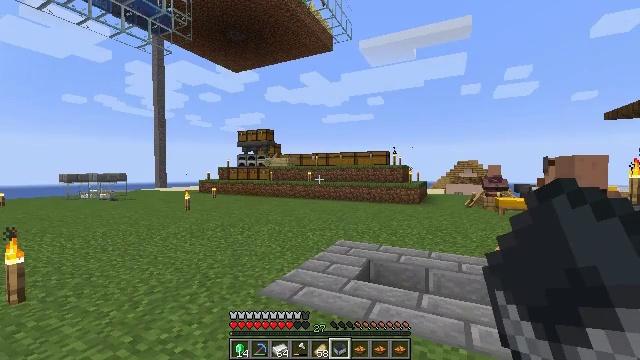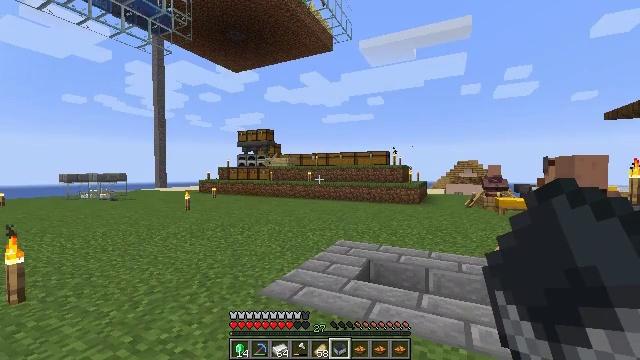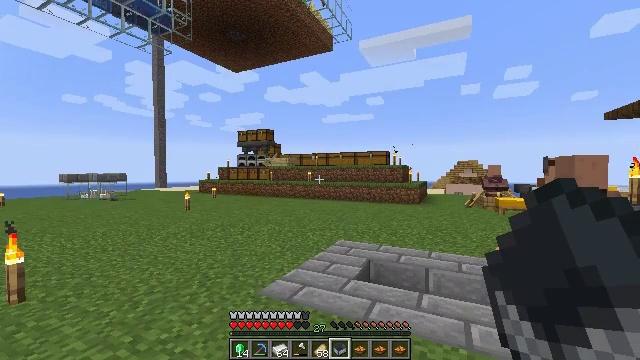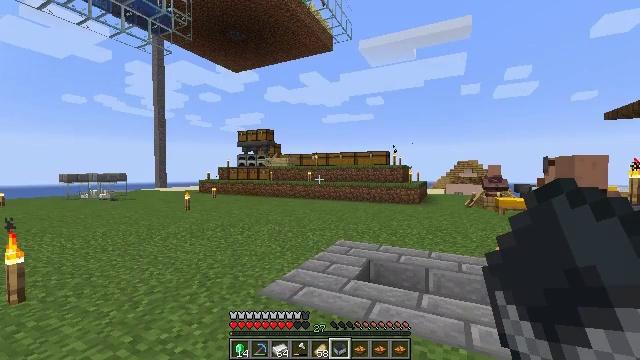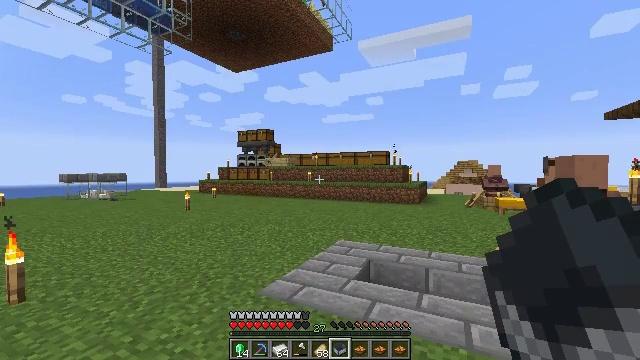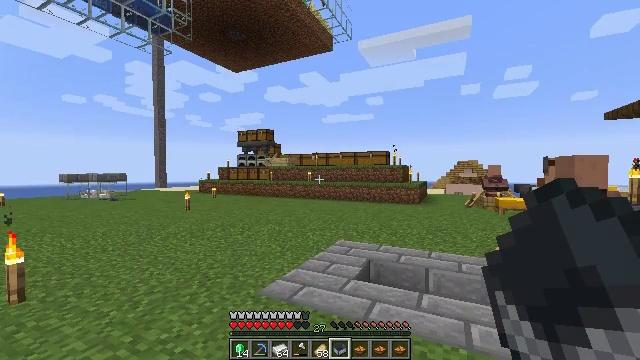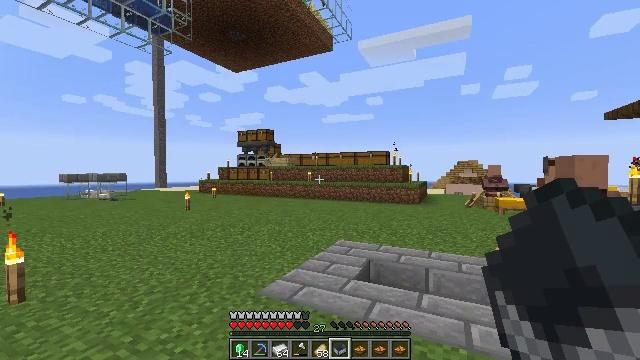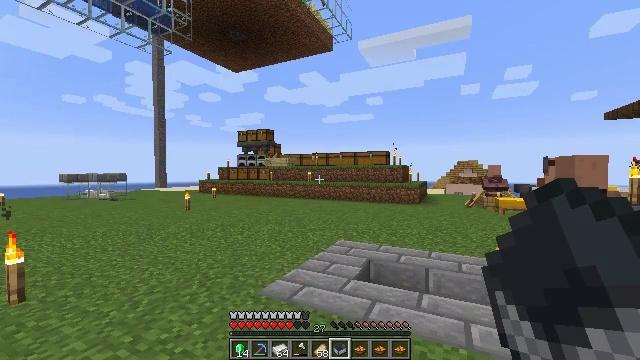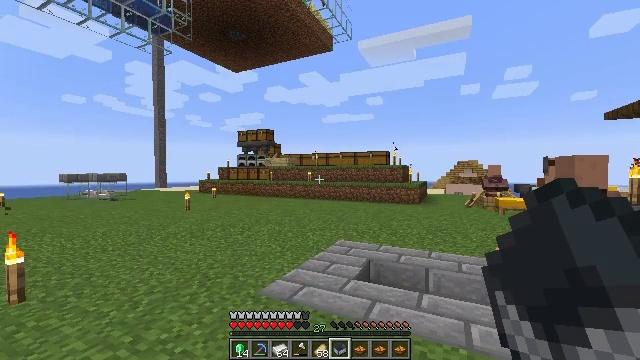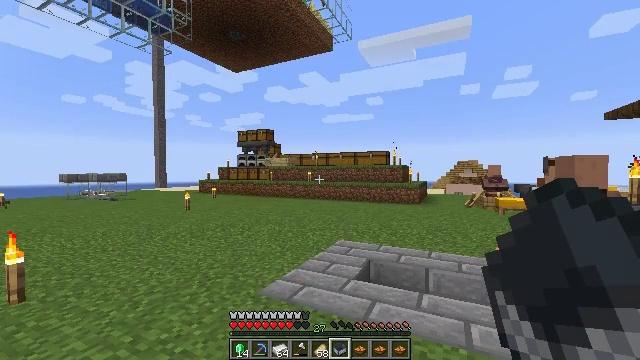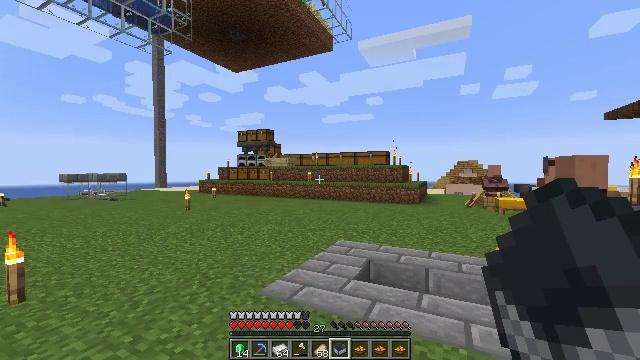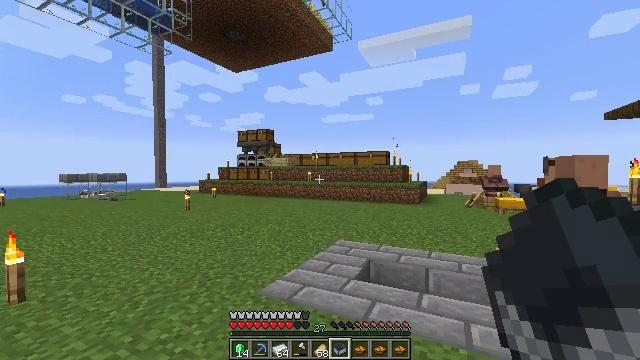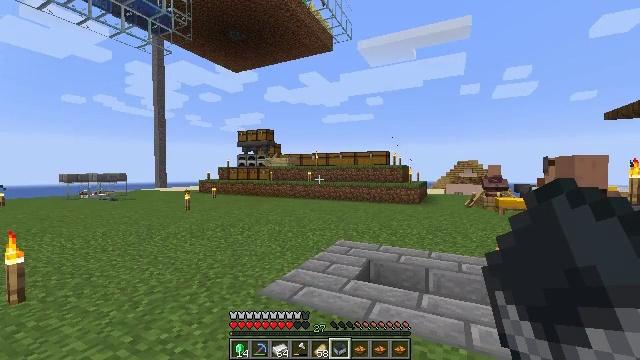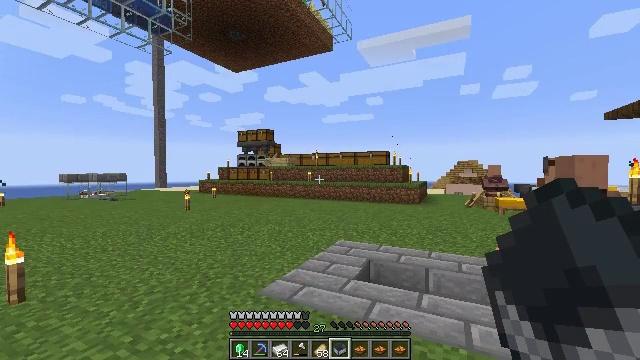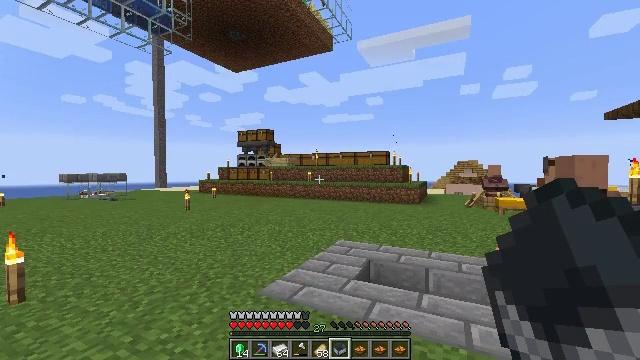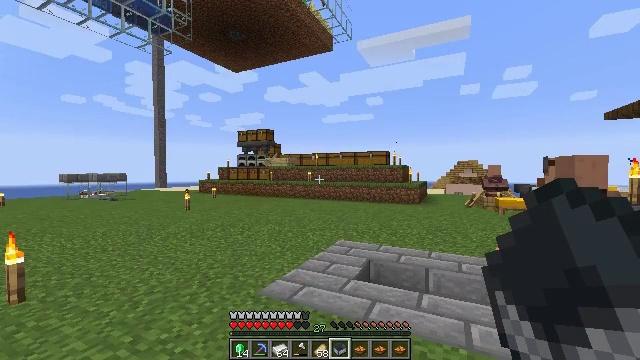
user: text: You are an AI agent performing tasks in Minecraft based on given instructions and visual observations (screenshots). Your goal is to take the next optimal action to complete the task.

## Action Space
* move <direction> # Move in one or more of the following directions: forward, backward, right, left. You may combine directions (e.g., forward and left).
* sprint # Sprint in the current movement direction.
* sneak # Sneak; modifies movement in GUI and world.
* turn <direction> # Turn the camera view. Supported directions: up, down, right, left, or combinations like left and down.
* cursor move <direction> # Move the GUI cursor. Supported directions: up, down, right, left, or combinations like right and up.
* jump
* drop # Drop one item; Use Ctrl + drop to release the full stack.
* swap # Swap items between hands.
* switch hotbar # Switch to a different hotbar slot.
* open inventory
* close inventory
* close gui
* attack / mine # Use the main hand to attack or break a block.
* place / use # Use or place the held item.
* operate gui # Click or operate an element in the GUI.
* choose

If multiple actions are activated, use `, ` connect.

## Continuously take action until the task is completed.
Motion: motion action
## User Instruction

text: Left-click on the smoker to mine it.
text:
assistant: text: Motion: no_op
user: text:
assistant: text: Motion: no_op
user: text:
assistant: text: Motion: no_op
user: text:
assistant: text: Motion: no_op
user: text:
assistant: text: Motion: no_op
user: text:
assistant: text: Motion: no_op
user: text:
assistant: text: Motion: no_op
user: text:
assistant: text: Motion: no_op
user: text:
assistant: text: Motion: no_op
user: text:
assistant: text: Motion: no_op
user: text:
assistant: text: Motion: no_op
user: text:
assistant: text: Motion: no_op
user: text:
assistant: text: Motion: no_op
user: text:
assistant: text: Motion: no_op
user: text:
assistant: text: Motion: no_op
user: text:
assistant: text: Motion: no_op
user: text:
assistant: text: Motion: no_op
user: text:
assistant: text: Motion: no_op
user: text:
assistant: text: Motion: no_op
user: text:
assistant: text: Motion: turn right
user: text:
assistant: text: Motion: turn right
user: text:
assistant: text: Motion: turn right
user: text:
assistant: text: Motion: no_op
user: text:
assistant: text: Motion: no_op
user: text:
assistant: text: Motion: no_op
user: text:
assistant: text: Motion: no_op
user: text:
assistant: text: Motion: no_op
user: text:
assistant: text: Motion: no_op
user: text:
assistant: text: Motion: no_op
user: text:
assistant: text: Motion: no_op